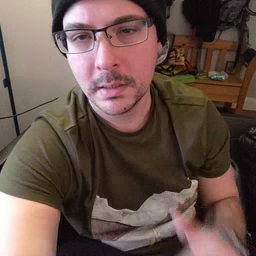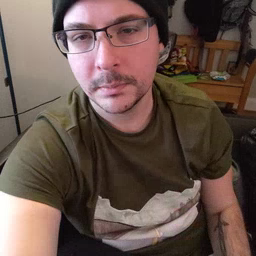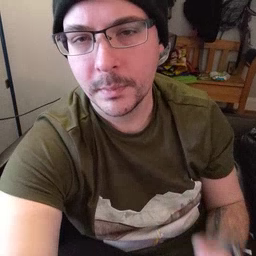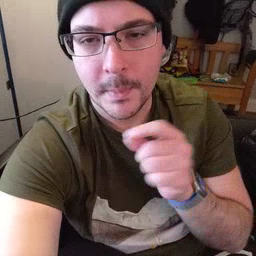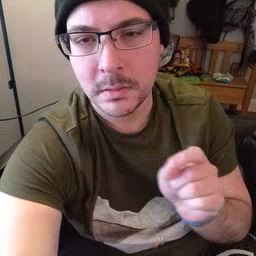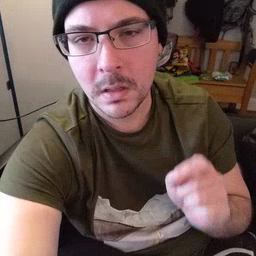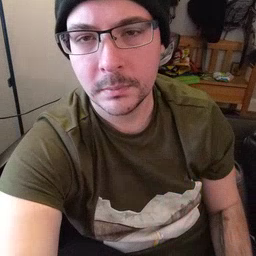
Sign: pencil